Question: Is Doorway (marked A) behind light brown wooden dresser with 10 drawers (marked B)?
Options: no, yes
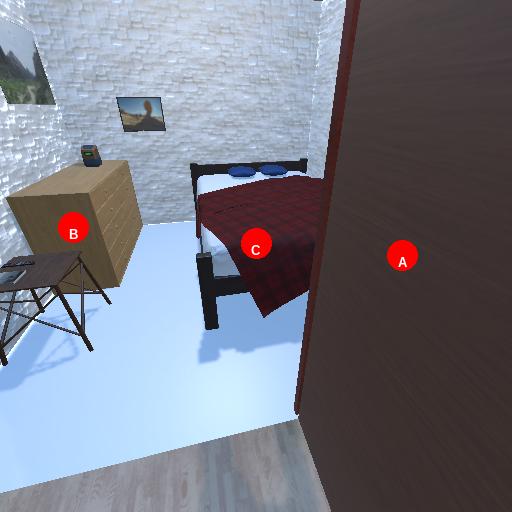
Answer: no